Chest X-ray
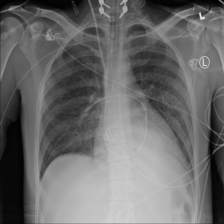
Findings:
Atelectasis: negative
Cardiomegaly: negative
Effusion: negative
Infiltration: positive
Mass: negative
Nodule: negative
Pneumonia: negative
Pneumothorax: negative
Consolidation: negative
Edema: negative
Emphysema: negative
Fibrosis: negative
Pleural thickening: negative
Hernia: negative